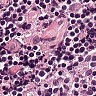
Metastatic tissue present: no